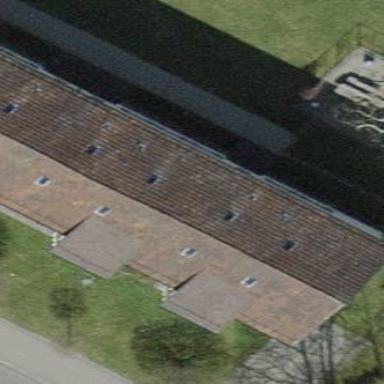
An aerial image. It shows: Gabled roof tile building made up of apartments.